Question: I have a question for a possible loop. Maybe there is another solution for the problem?
Here the example of my dataframe:

I want to count the values in column (always 1)
if the values in column are the same and write the result in column
After that i can delete column "z" and do "unique"
I think it's not too hard, but i do not find the right command + I got my Problems with loops :-(
Thanks for help!
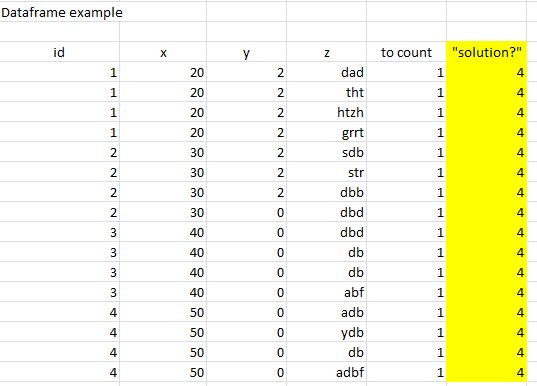
Answer: You can do this all in one step:
'''
library(plyr)
ddply(DF, .(id, x, y), summarise, sumcount=sum(to_count))
'''